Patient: sex M, age 32
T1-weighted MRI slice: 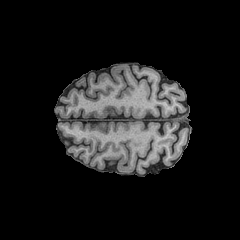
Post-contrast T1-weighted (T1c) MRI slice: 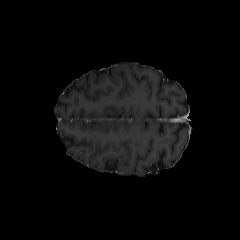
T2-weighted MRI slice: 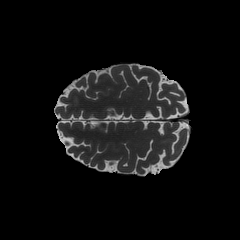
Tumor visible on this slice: no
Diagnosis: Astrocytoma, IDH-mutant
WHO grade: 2